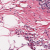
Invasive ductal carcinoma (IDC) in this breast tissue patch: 1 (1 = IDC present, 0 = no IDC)